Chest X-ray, PA view. Patient: 75 years old, sex M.
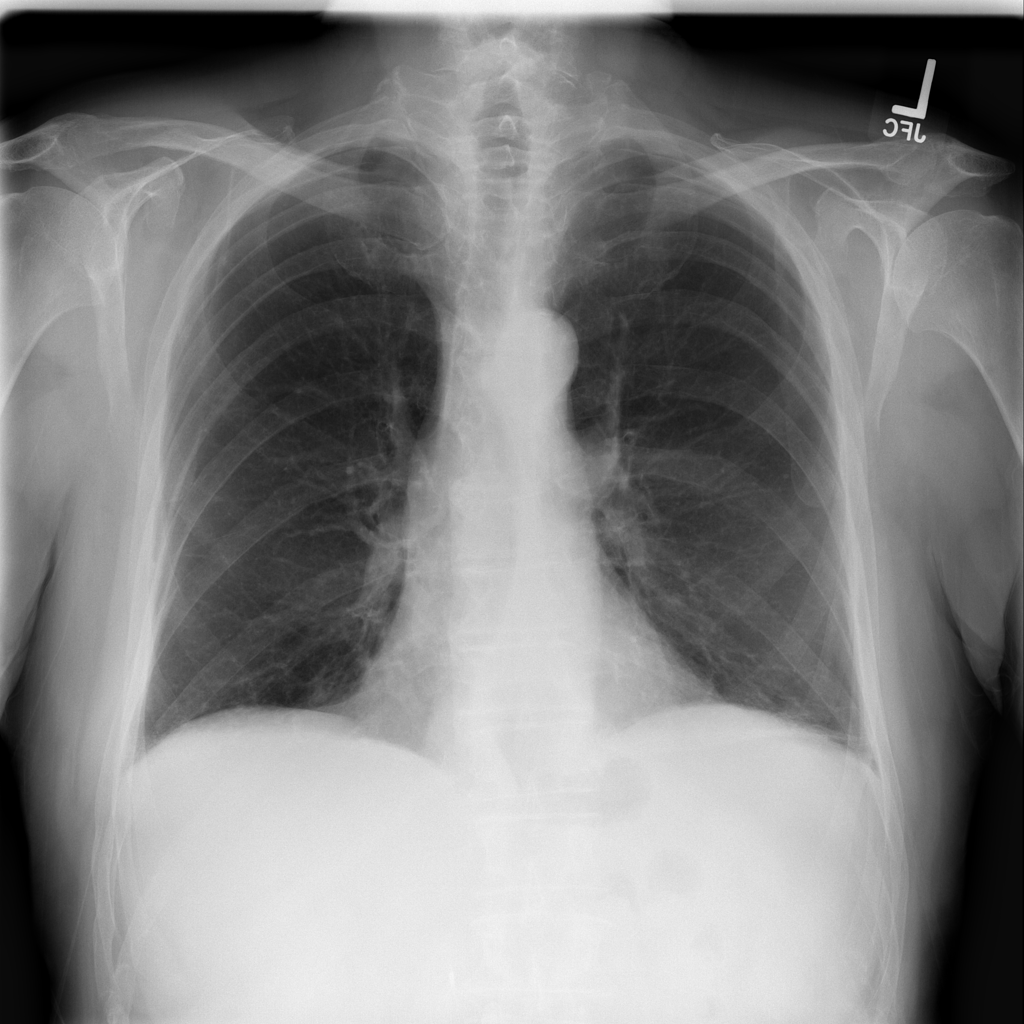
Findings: No Finding